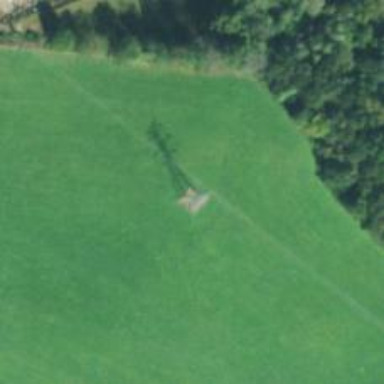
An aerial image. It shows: Lattice structure tower.